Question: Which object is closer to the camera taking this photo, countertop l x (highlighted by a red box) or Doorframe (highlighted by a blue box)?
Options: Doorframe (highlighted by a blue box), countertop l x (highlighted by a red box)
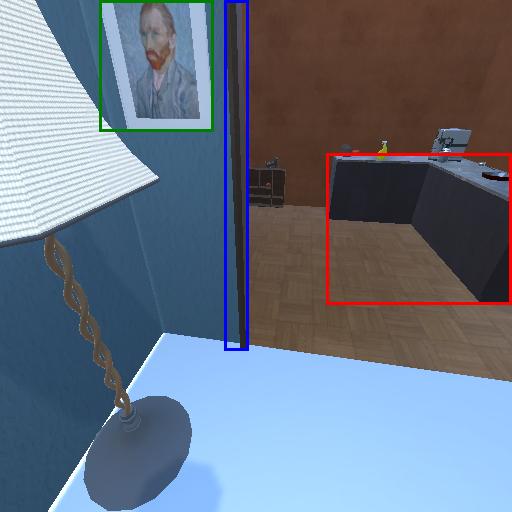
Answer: Doorframe (highlighted by a blue box)